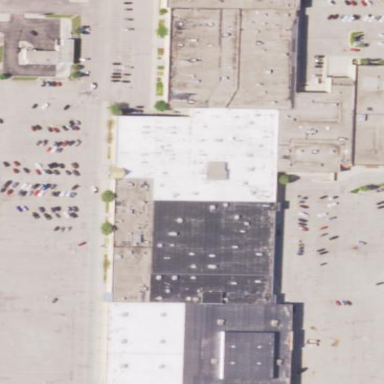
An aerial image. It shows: Retail area.